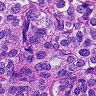
Metastatic tissue present: yes